Question: I am trying to join 3 tables. I would like to each project one time if it has a post with media in that post.
'''
SELECT *
FROM 'database'.project join
post
on post.project_id = post.id join
media
on media.post_id = post.id
'''
What i currently get as result

> Example
I want to code to return one instance of
'''
Floaty
HeadPhones
Fasion + Technologie
'''
so that it doesn't return multiple projects
Any help would be much appricated
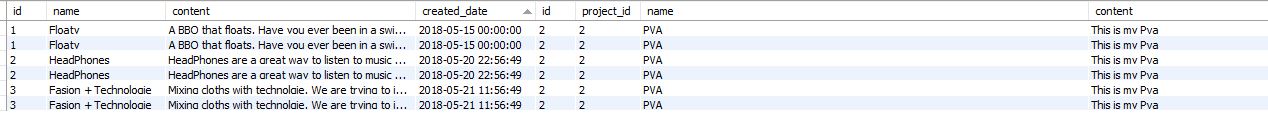
Answer: '''
SELECT distinct name
FROM database.project join
post
on post.project_id = post.id join
media
on media.post_id = post.id
'''